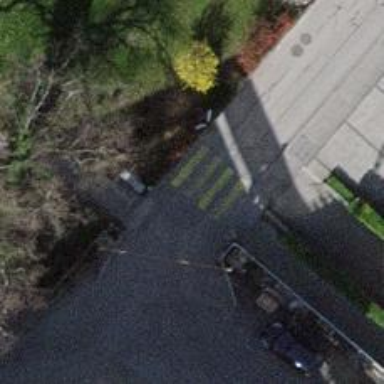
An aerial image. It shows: Crossing road.